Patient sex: M
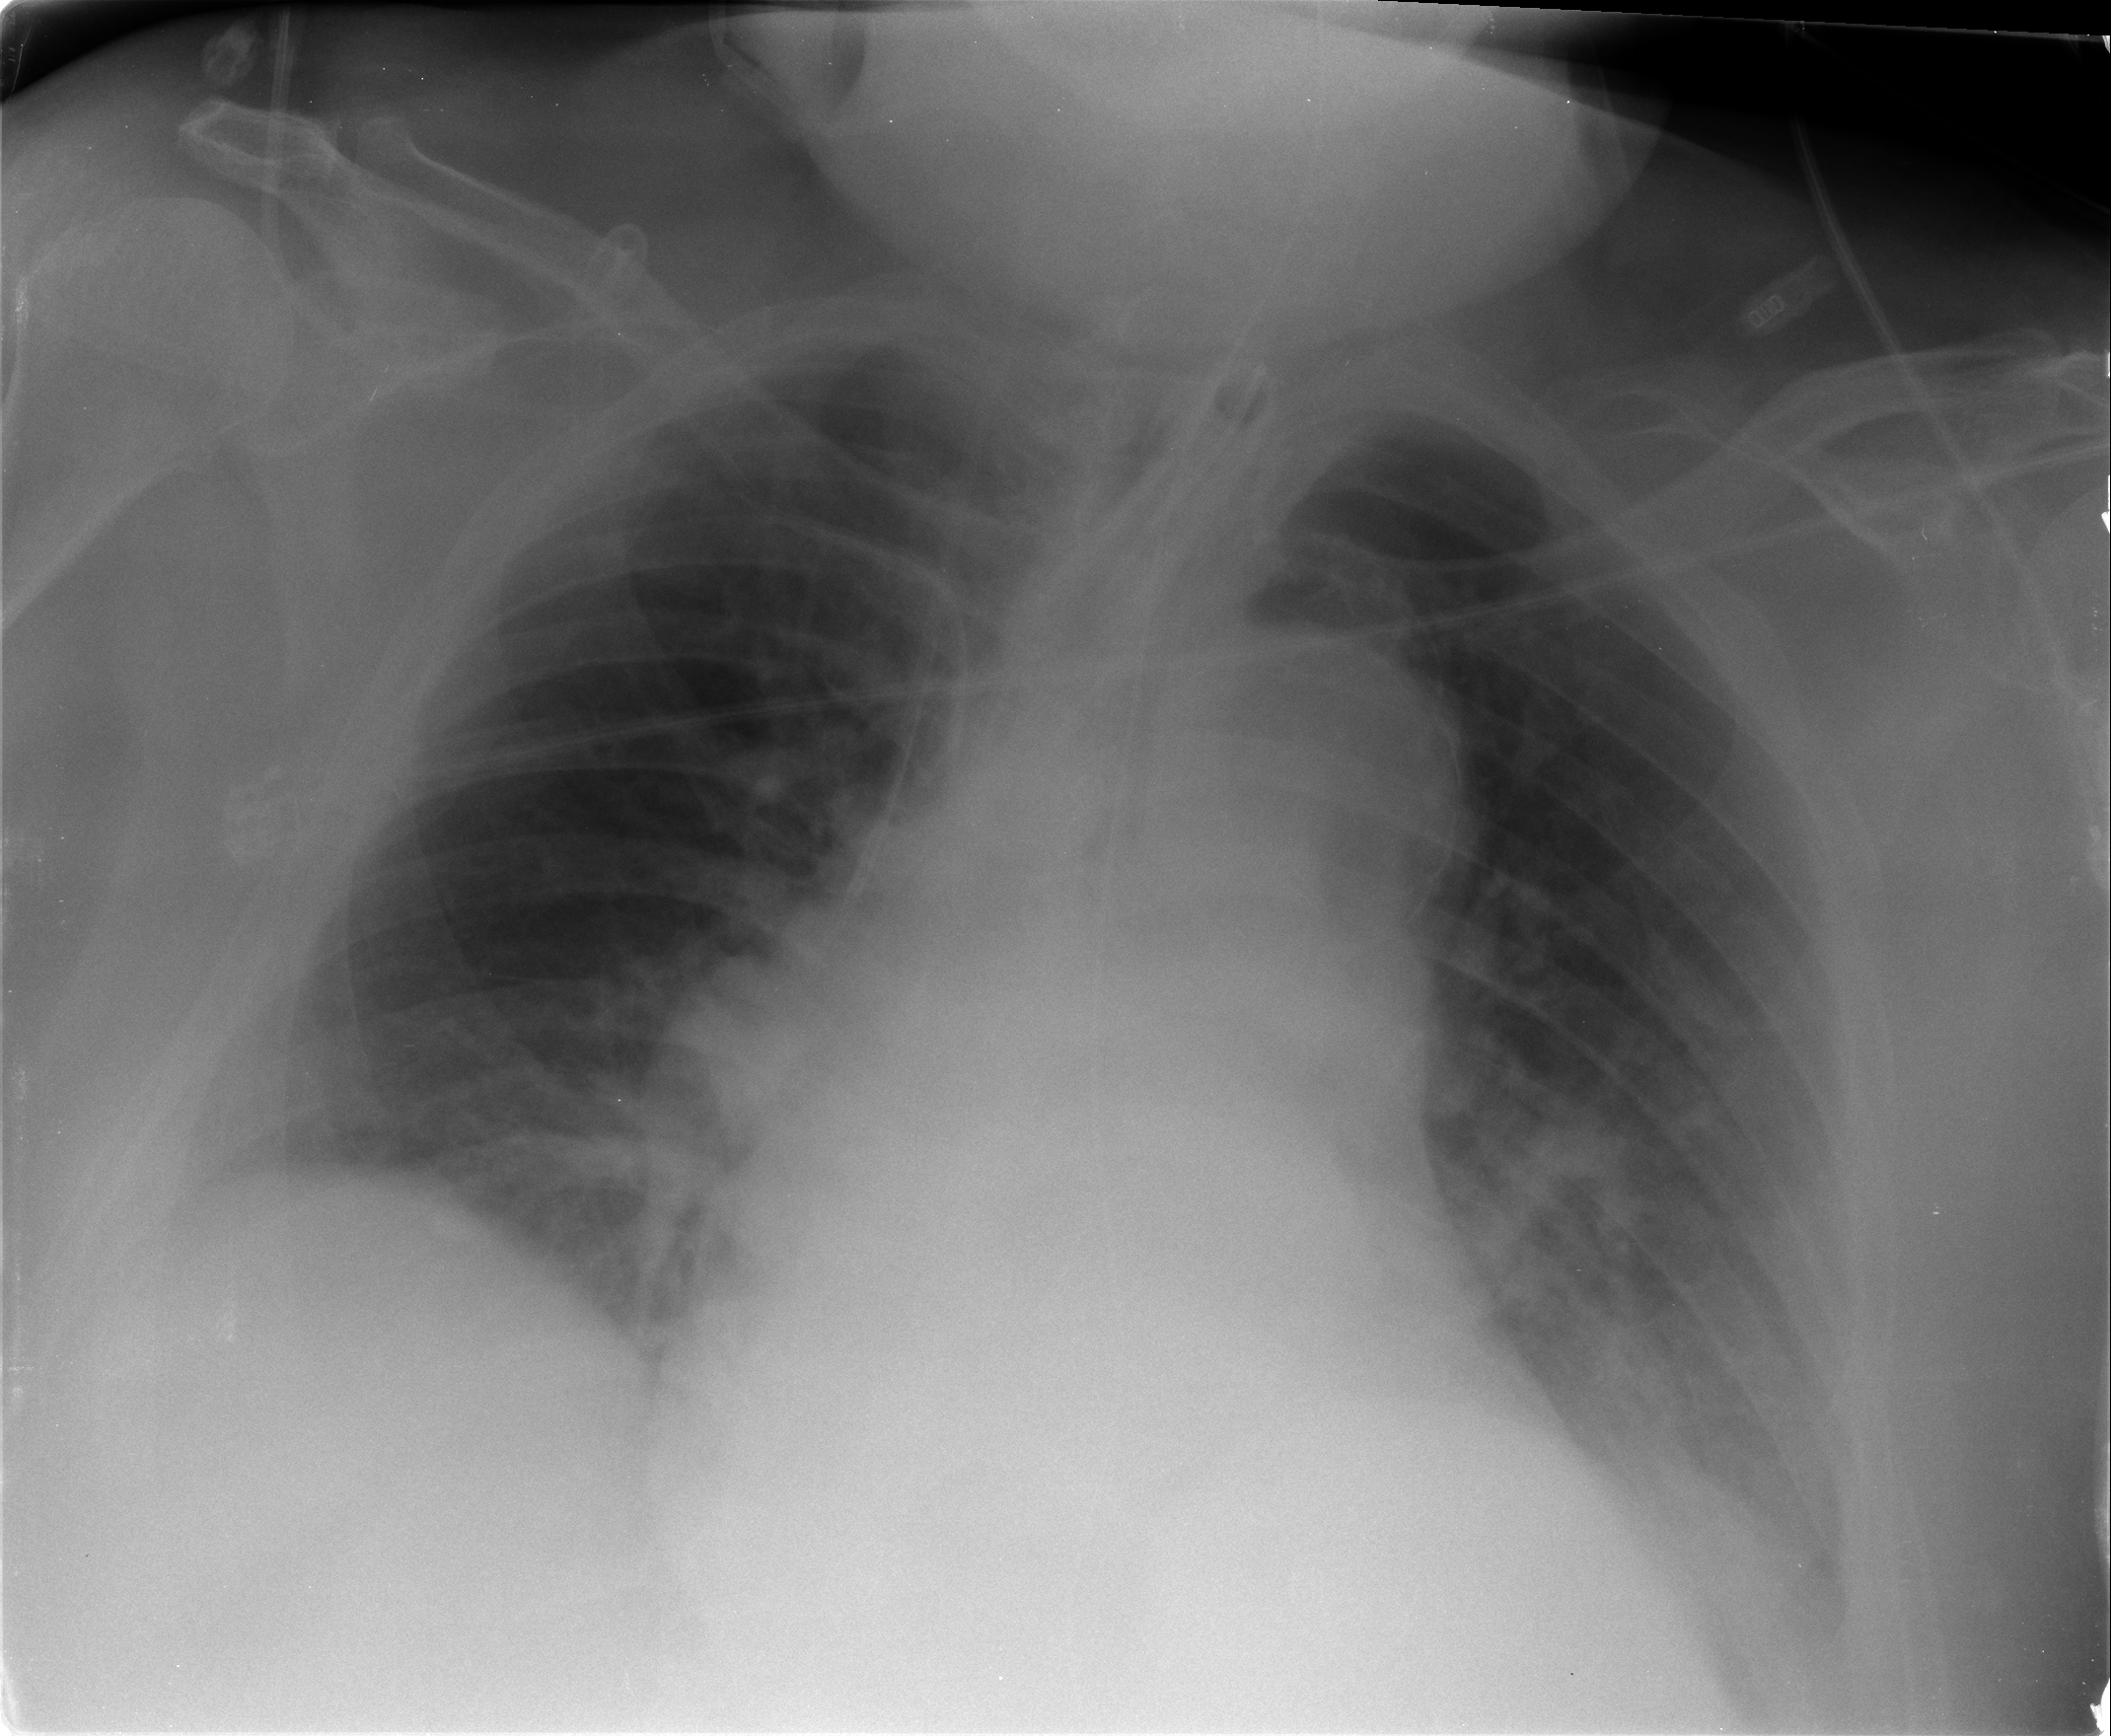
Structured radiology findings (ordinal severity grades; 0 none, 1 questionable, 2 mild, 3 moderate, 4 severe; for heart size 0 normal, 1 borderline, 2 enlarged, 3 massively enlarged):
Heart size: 3
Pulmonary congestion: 2
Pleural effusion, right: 2
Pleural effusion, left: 2
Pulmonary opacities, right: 0
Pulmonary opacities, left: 1
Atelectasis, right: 1
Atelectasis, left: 3